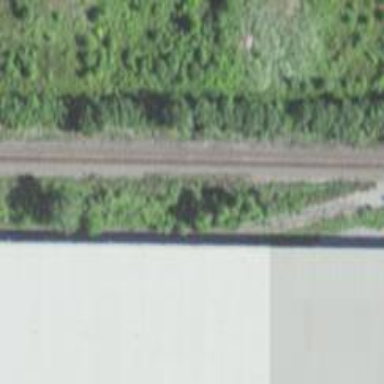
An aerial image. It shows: Disused railway spur service.